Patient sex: M
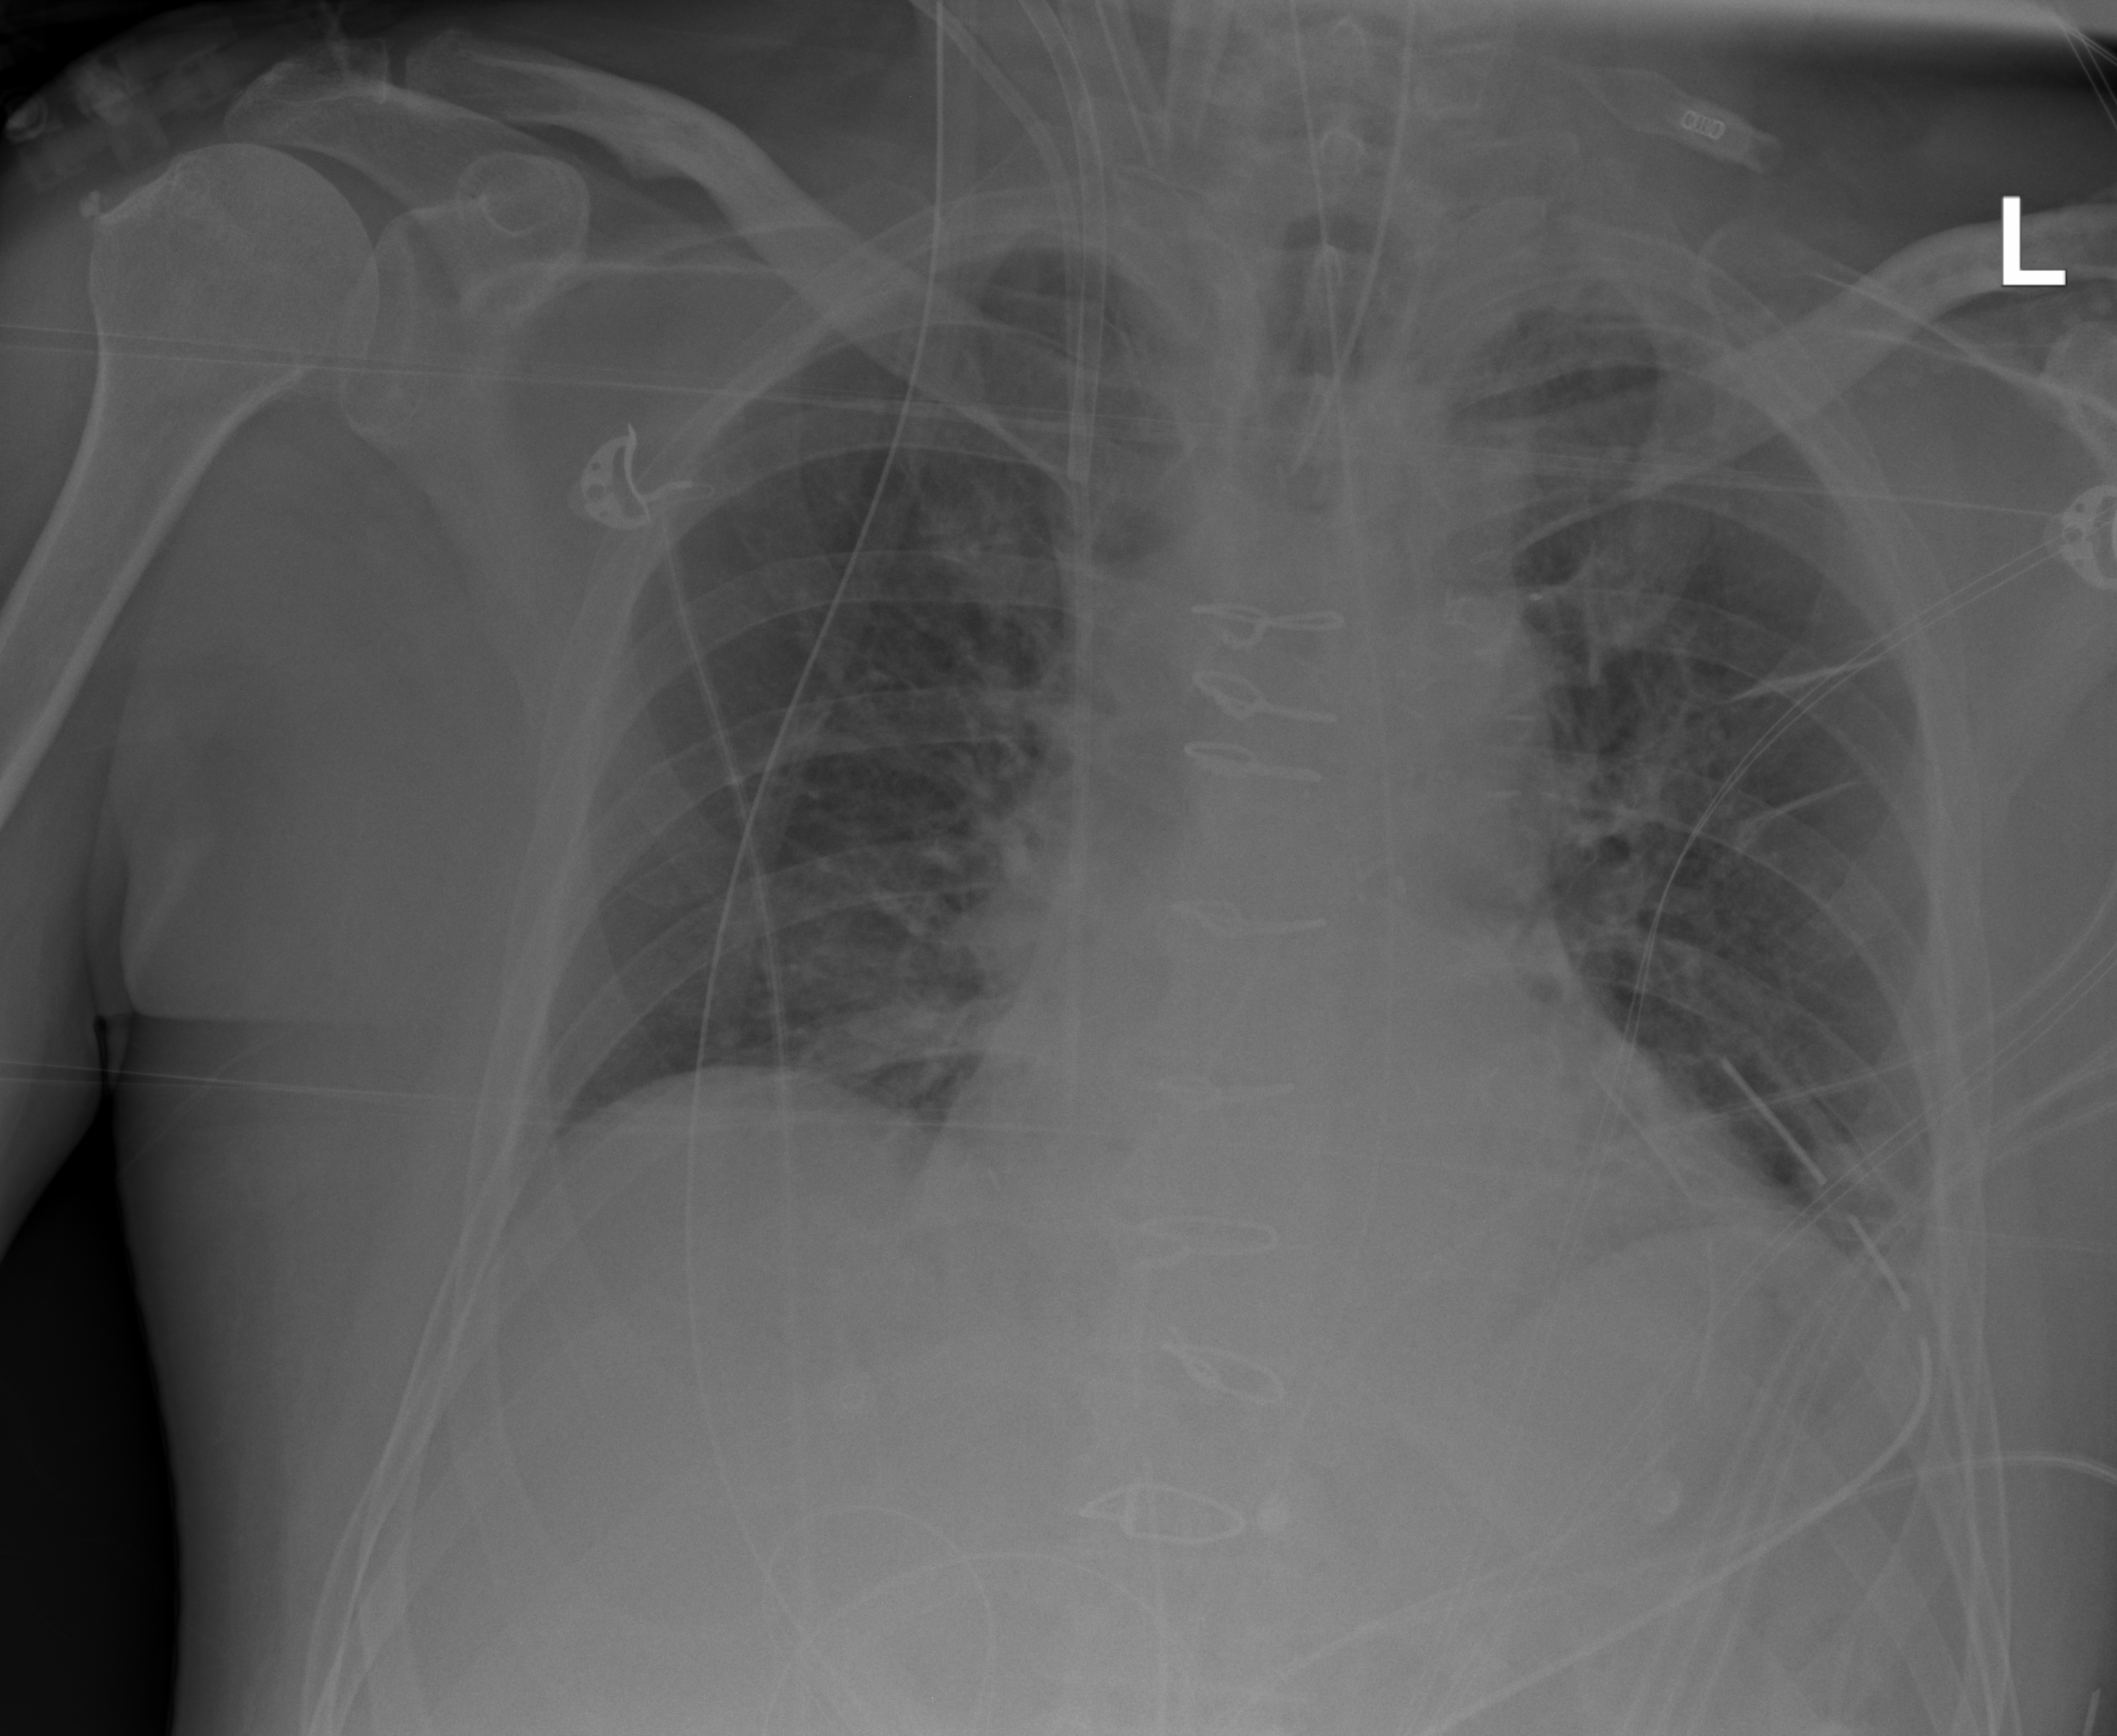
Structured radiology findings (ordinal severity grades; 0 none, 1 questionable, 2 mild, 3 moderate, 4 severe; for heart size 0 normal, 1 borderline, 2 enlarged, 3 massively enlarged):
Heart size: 0
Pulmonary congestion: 1
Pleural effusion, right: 0
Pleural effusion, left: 0
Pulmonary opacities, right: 0
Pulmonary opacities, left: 0
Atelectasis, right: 0
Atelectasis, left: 2